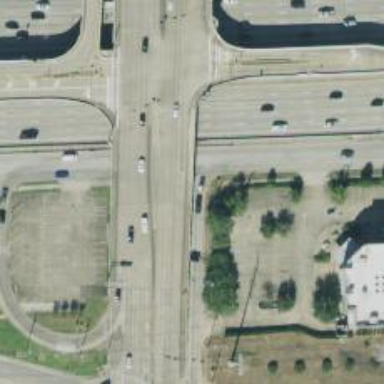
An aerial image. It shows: Secondary link road.